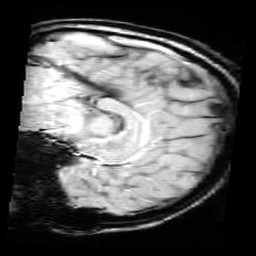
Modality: SWI
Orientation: sagittal
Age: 11
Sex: female
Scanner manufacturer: siemens
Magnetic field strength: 3 T
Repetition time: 0.027 s
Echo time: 0.02 s